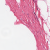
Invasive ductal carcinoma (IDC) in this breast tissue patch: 0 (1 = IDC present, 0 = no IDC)